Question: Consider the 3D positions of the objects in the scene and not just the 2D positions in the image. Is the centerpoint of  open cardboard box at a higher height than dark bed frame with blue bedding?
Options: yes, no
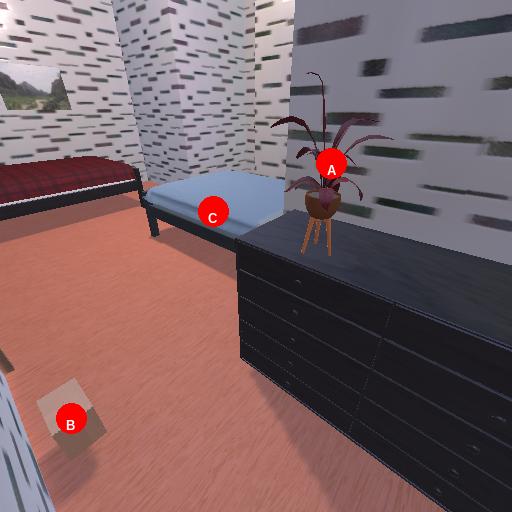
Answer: yes